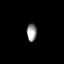
Tissue: prostate
Cell type: T cells
Senescence score: 0.341
Nuclear area (px): 175
Mean DAPI intensity: 149.057